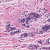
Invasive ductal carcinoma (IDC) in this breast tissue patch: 0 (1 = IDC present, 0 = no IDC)